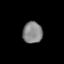
Tissue: lung
Cell type: Myeloid cells
Senescence score: 0.5552
Nuclear area (px): 419
Mean DAPI intensity: 132.916